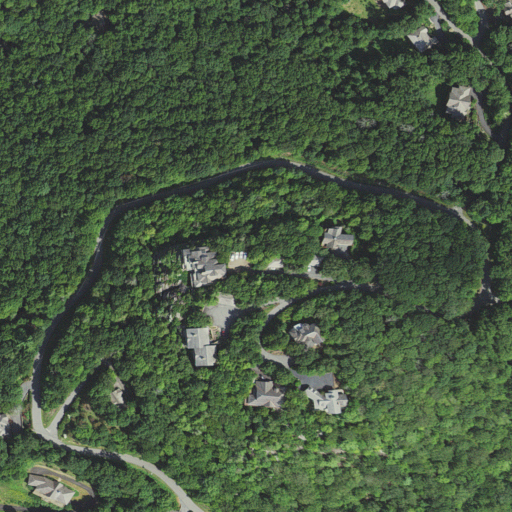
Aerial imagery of mountain in North Carolina named Buzzard Cliffs containing deciduous forest, open development, mixed forest, low intensity development, grassland, and medium intensity development